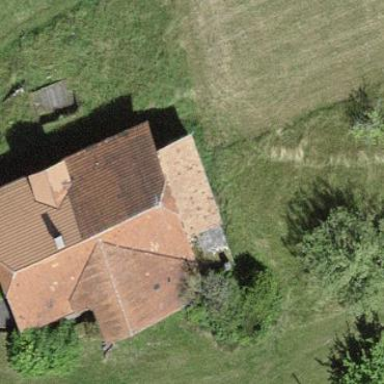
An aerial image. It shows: Farm building.